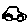
Label: car